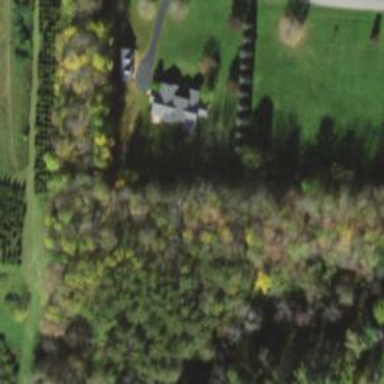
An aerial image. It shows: Row of trees in natural setting.